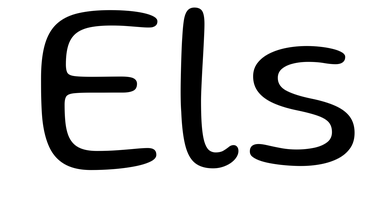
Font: Gluten_Light